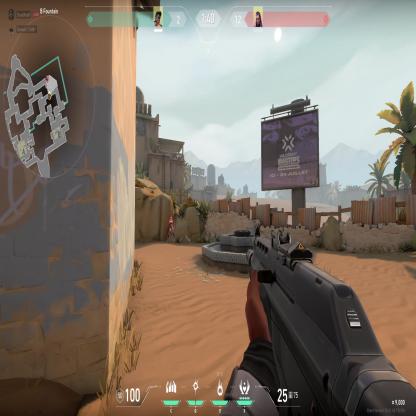
Label: enemy